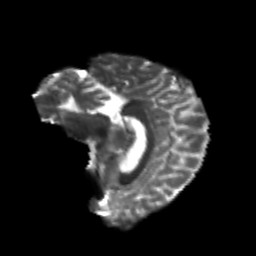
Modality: T2w
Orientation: sagittal
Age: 23
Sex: female
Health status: healthy
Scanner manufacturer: philips
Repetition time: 7.39 s
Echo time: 0.08599 s